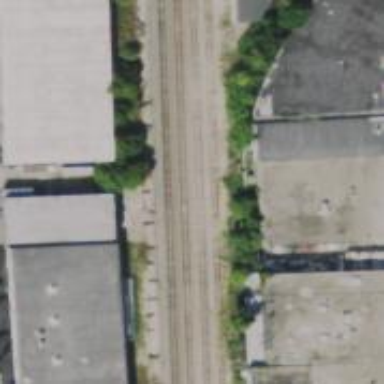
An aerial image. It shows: Disused railway spur line.